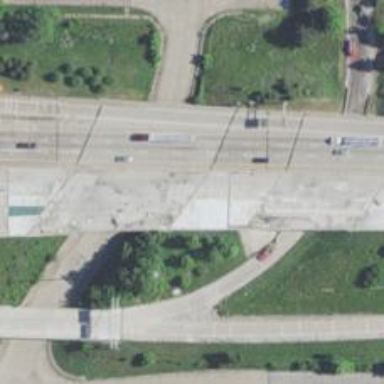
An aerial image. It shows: Motorway bridge.